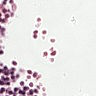
Metastatic tissue present: no